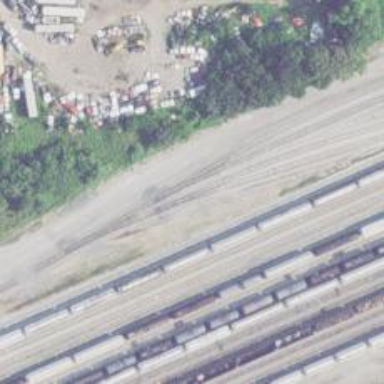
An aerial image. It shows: Railway yard used for servicing trains.